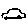
Label: car